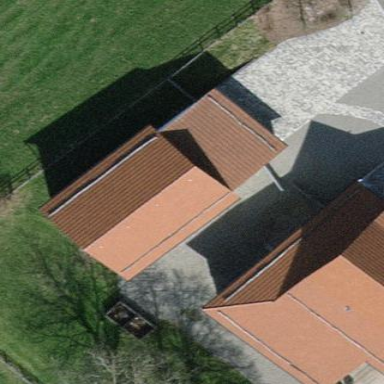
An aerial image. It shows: Small solar photovoltaic panel generator on the roof of building.